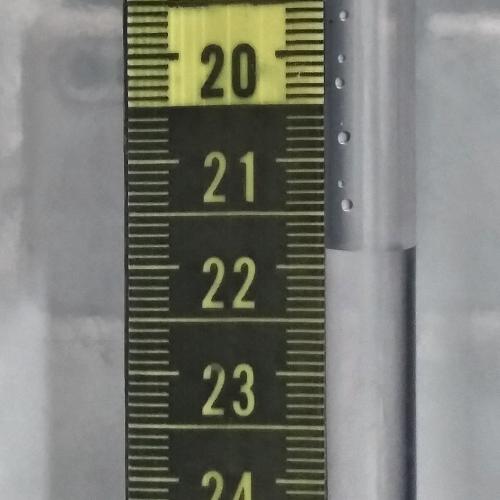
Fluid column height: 21.8 cm